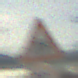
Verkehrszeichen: KinderLinks
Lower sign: Geschwindigkeit90
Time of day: MorningAfternoon
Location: Outdoor (Suburban)
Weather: PartlyCloudy
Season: NotSpecified
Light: Natural